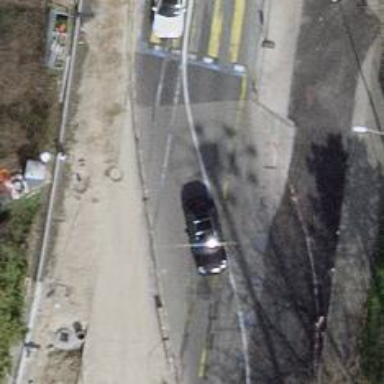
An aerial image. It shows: Secondary road with asphalt surface and designated cycle lane.